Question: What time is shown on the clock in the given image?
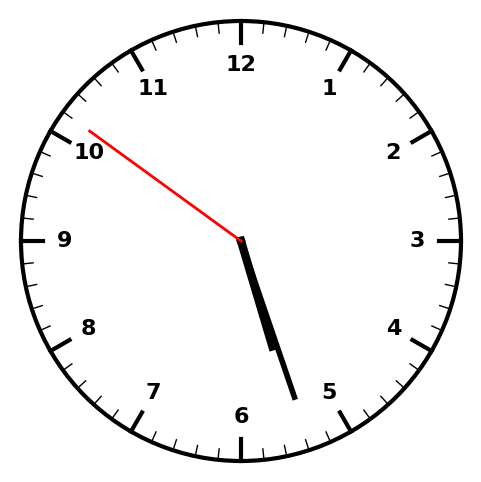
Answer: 05:26:51